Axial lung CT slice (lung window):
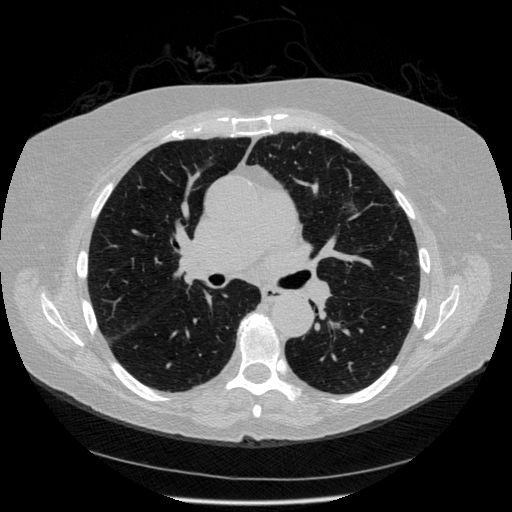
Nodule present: no